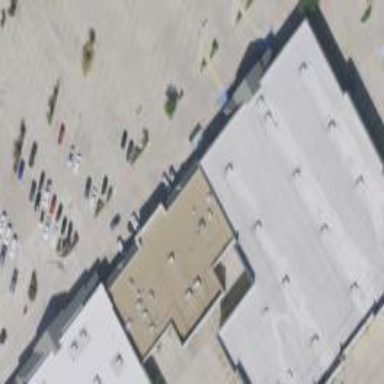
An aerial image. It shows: Retail building.